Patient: sex F, age 74
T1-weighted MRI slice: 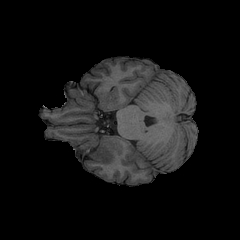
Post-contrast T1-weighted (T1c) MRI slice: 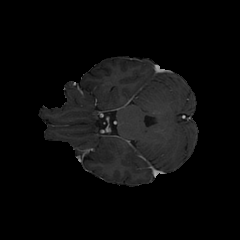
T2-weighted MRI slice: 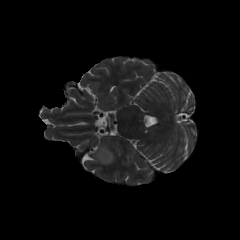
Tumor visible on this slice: yes
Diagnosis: Glioblastoma, IDH-wildtype
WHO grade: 4